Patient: sex M, age 47
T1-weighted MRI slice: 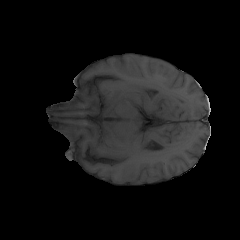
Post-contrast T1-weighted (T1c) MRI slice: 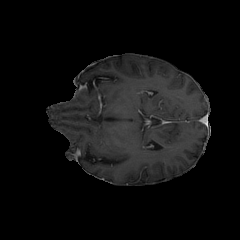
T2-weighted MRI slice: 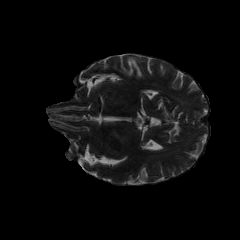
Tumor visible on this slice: yes
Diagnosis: Astrocytoma, IDH-wildtype
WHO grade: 3